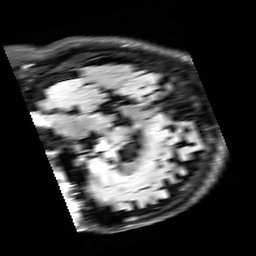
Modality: FLAIR
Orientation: sagittal
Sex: male
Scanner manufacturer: siemens
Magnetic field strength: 3 T
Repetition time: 10 s
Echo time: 0.09 s